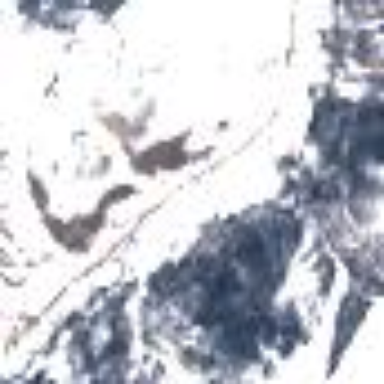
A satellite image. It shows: Area designated for winter sports.